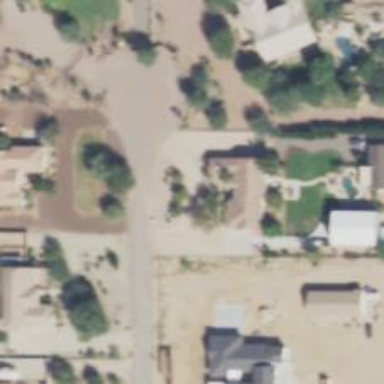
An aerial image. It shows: Driveway.